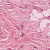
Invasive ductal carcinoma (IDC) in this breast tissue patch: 1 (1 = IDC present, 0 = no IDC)